Field crop: maize
Growth stage: 2
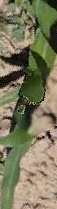
Species: maize